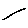
Label: line